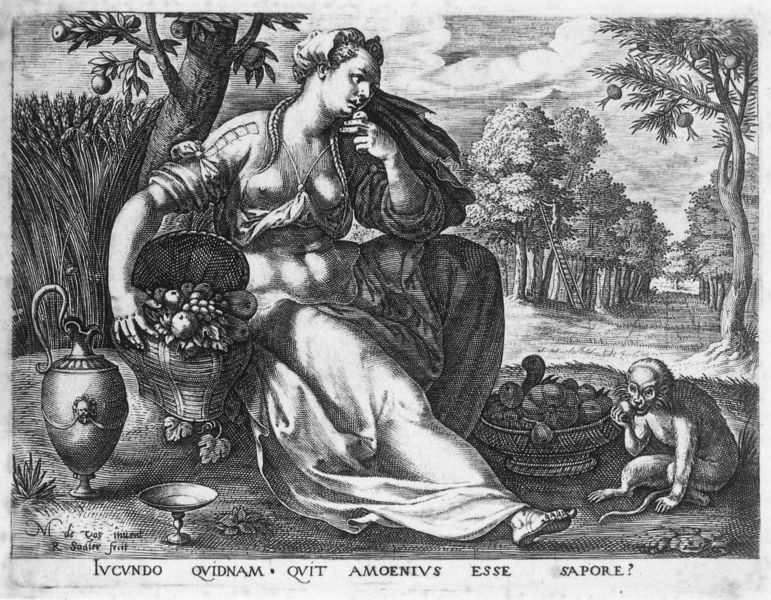
Titel: Das Schmecken; aus: Die fünf Sinne
Künstler: Maarten de Vos
Schlagwörter: baum, fuß, hand, mann, nackt, weiß, bäume, landschaft, brust, busen, frau, kleid, schwarz, zeichnung, obst, weg, wiese, schleife, schale, füllhorn, feld, natur, haare, wald, affe, amphore, früchte, krug, trauben, vase, schwanz, apfel, pflücken, äpfel, bein, brüste, schrift, getreide, körbe, leiter, essen, wein, korb, radierung, stich, sandale, esse, kupferstich, früchtekorb, obstkorb, latein, wissen, essem, fuß0